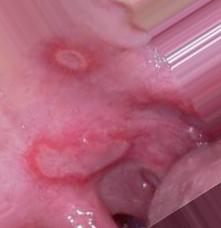
Condition: Mouth Ulcer